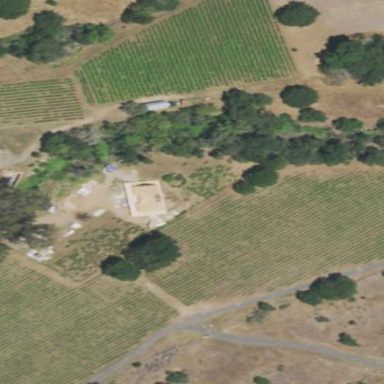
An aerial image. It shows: Vineyard with wine grapes as the main crop.